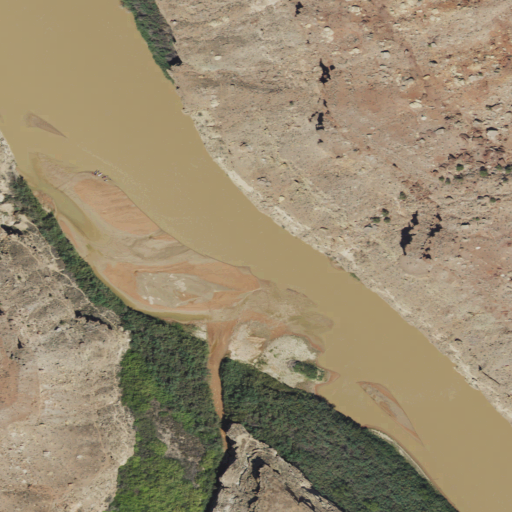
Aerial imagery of valley in Utah named Water Canyon containing shrub, open water, woody wetlands, and herbaceous wetlands